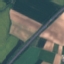
Label: Highway